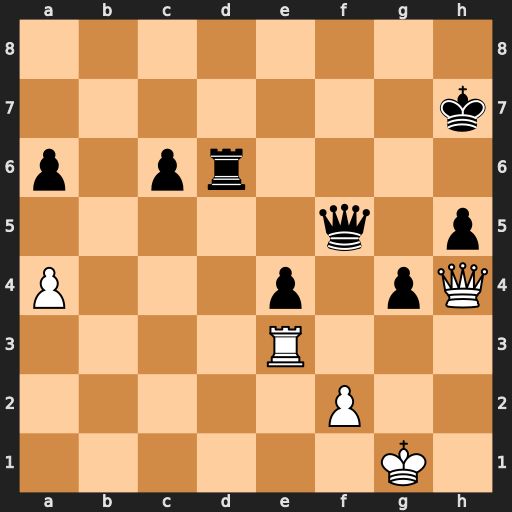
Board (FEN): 8/7k/p1pr4/5q1p/P3p1pQ/4R3/5P2/6K1
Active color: w
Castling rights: -
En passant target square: -
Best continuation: Qe7+ Kg8 Qxd6